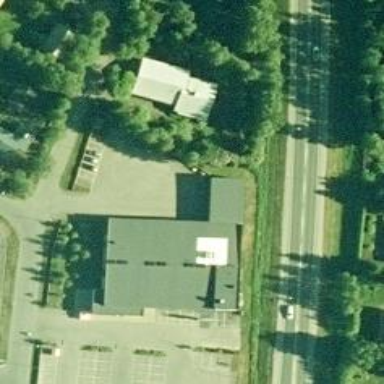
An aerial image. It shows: Retail building housing supermarket.